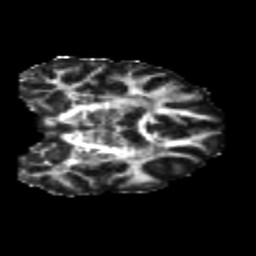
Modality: FA
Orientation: coronal
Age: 20
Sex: male
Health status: healthy
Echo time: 0.074 s